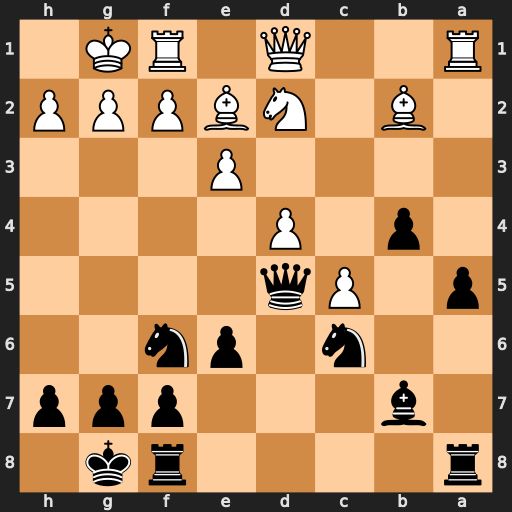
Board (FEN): r4rk1/1b3ppp/2n1pn2/p1Pq4/1p1P4/4P3/1B1NBPPP/R2Q1RK1
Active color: b
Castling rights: -
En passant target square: -
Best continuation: Nxd4 Bf3 Nxf3+